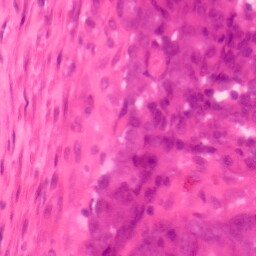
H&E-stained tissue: Colon